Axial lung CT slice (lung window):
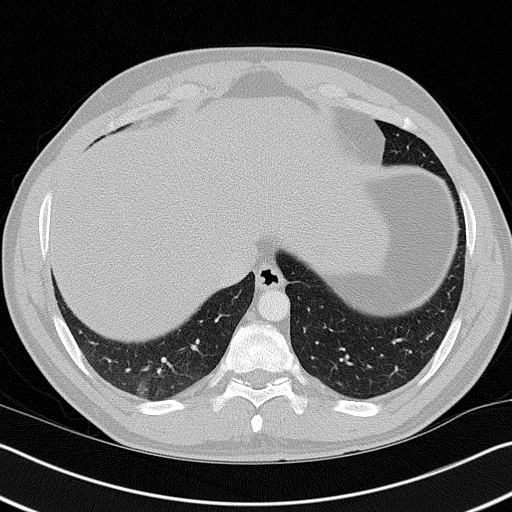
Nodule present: no